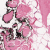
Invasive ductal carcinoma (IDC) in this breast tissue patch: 0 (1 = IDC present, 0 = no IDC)